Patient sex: M
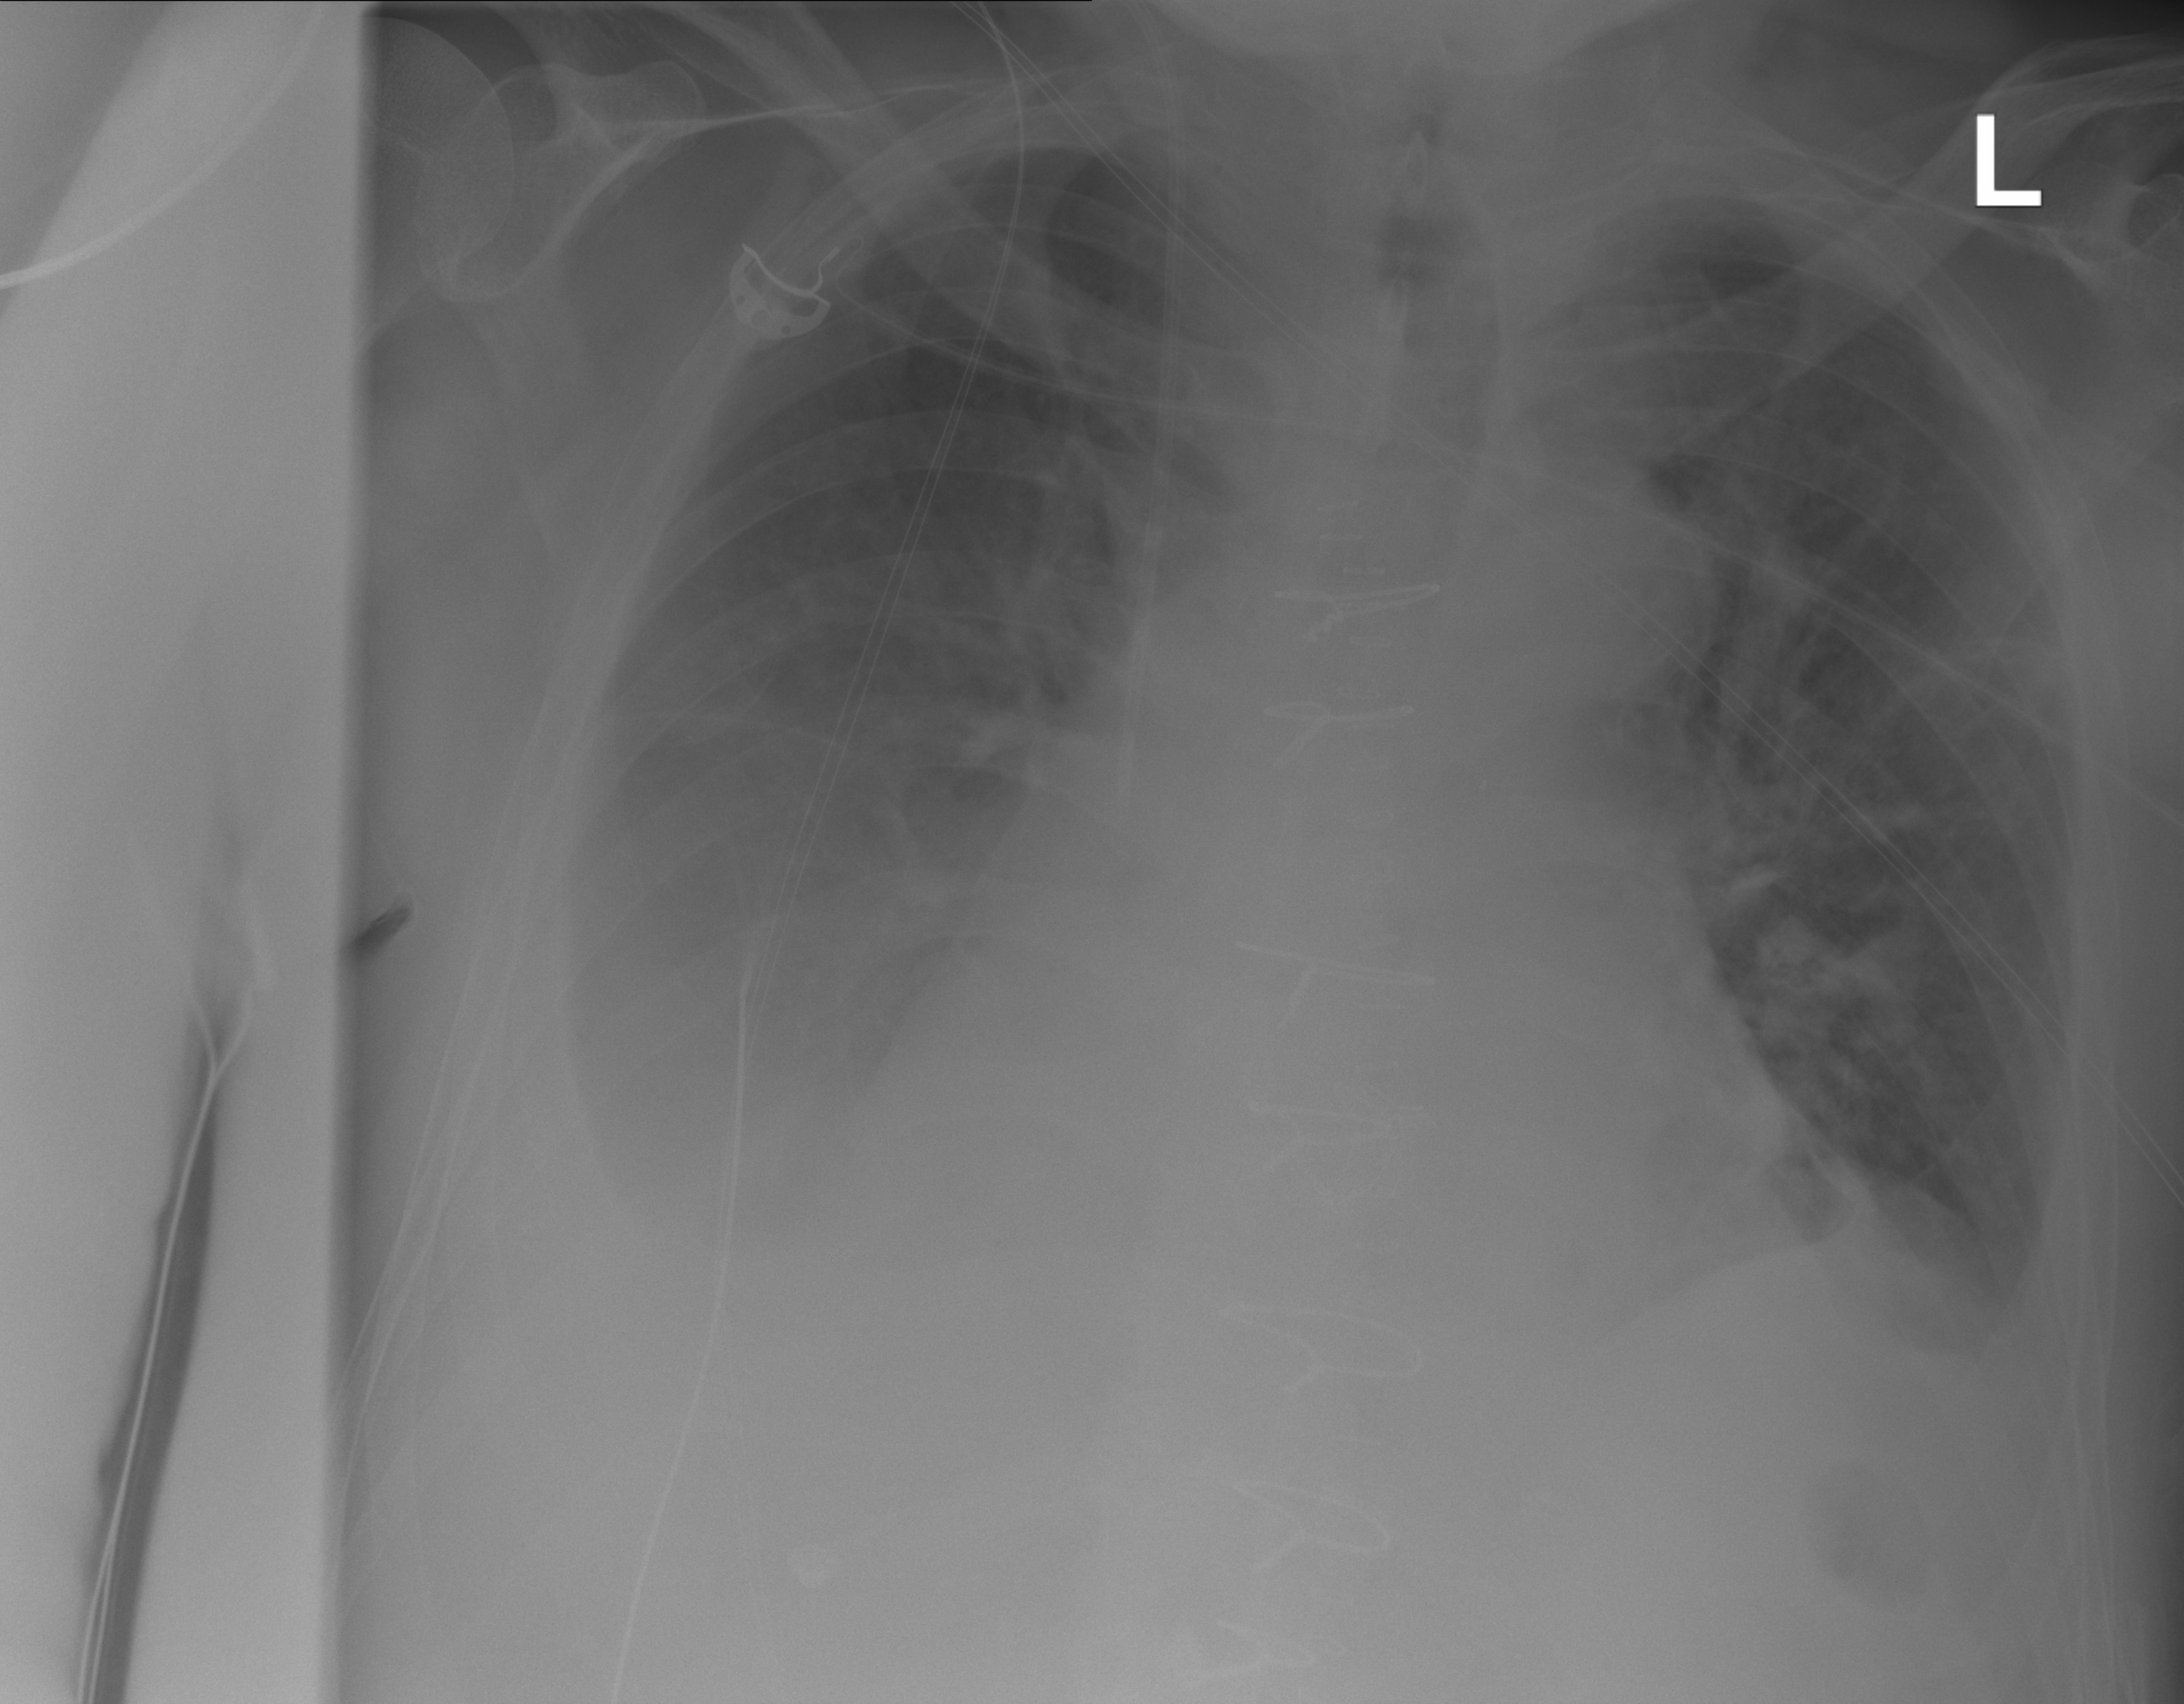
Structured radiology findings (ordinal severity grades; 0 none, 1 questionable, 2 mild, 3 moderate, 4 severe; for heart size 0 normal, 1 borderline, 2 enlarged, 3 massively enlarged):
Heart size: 2
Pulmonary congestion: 2
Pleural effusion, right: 3
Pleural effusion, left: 2
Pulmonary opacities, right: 0
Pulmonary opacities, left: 2
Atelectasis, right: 2
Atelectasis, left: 2